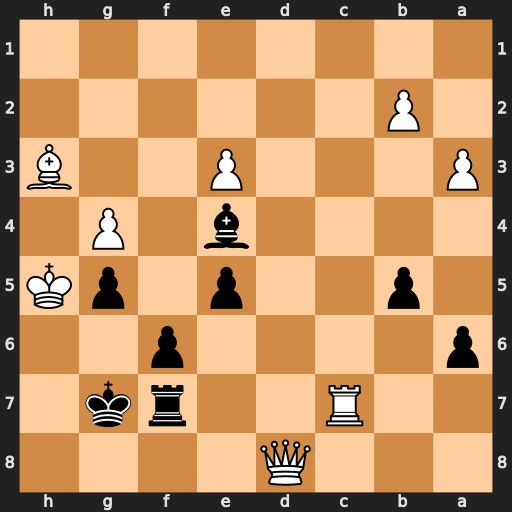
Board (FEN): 3Q4/2R2rk1/p4p2/1p2p1pK/4b1P1/P3P2B/1P6/8
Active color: b
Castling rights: -
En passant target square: -
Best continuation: Bg6#